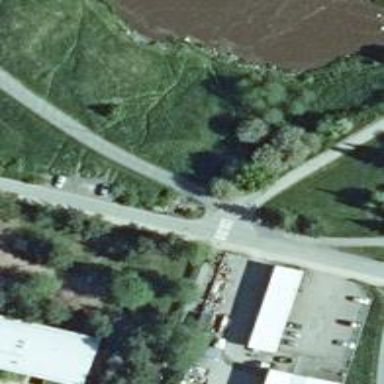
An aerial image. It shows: Asphalt cycleway.